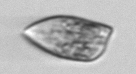
Label: Prorocentrum_dentatum